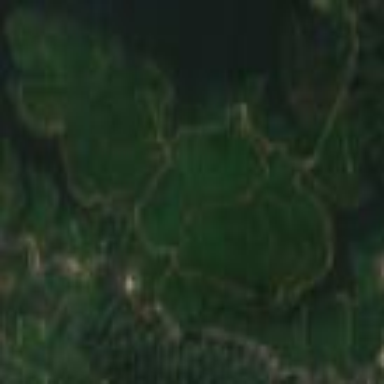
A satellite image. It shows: Tea plantation located on farmland.